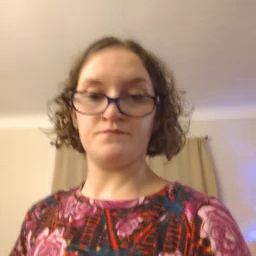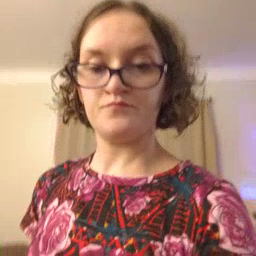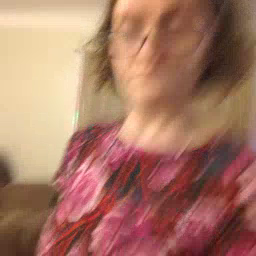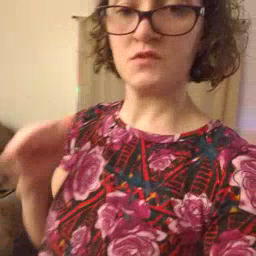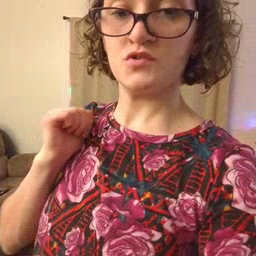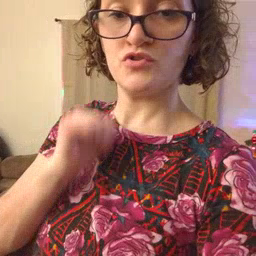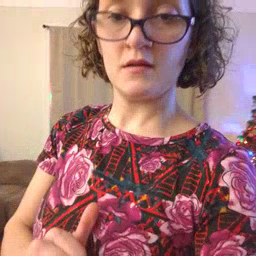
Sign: jacket